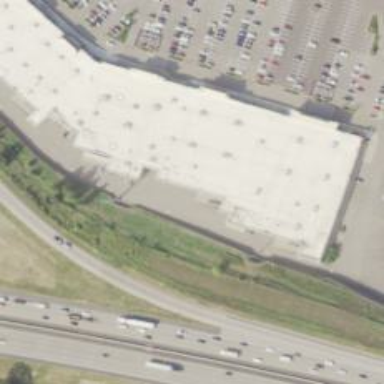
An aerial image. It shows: Commercial building.